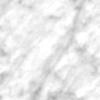
Label: no_change